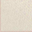
Piece: xx